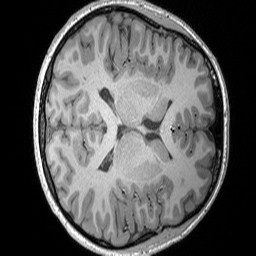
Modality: T1w
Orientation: axial
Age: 18
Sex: female
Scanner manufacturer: siemens
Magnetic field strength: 3 T
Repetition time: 1.9 s
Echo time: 0.00302 s